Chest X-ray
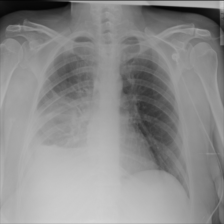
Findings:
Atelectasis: negative
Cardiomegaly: negative
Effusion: negative
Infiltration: negative
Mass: negative
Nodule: negative
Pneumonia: negative
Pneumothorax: negative
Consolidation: positive
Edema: negative
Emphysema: negative
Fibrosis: negative
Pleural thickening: negative
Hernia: negative